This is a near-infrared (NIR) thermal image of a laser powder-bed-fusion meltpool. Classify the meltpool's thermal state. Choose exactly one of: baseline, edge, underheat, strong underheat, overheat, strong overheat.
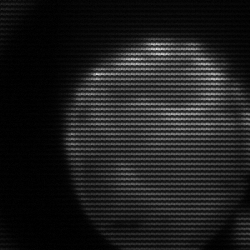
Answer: edge